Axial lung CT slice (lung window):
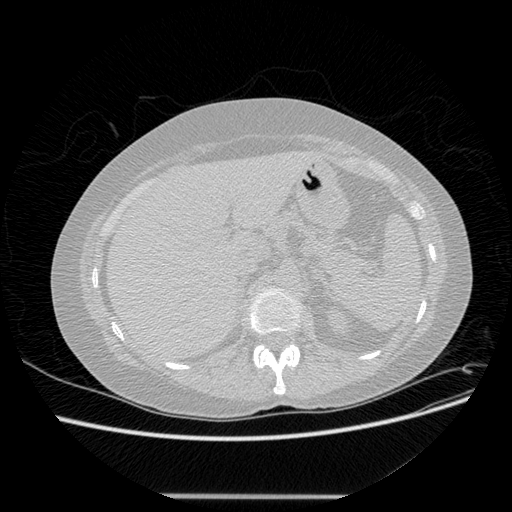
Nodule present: no